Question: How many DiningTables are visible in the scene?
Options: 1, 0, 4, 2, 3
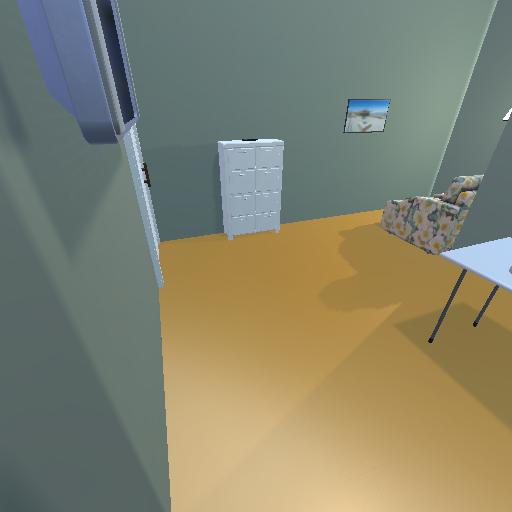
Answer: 1